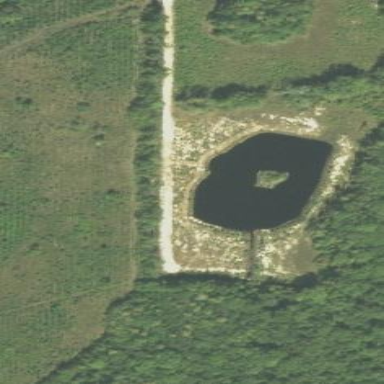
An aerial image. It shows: Reservoir of natural water.